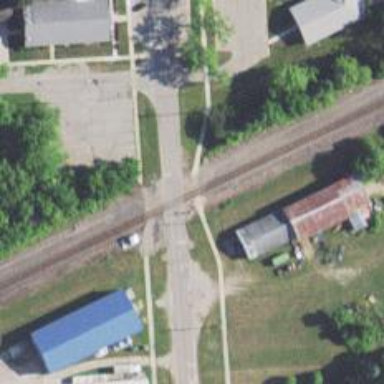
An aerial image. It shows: Railway crossing.